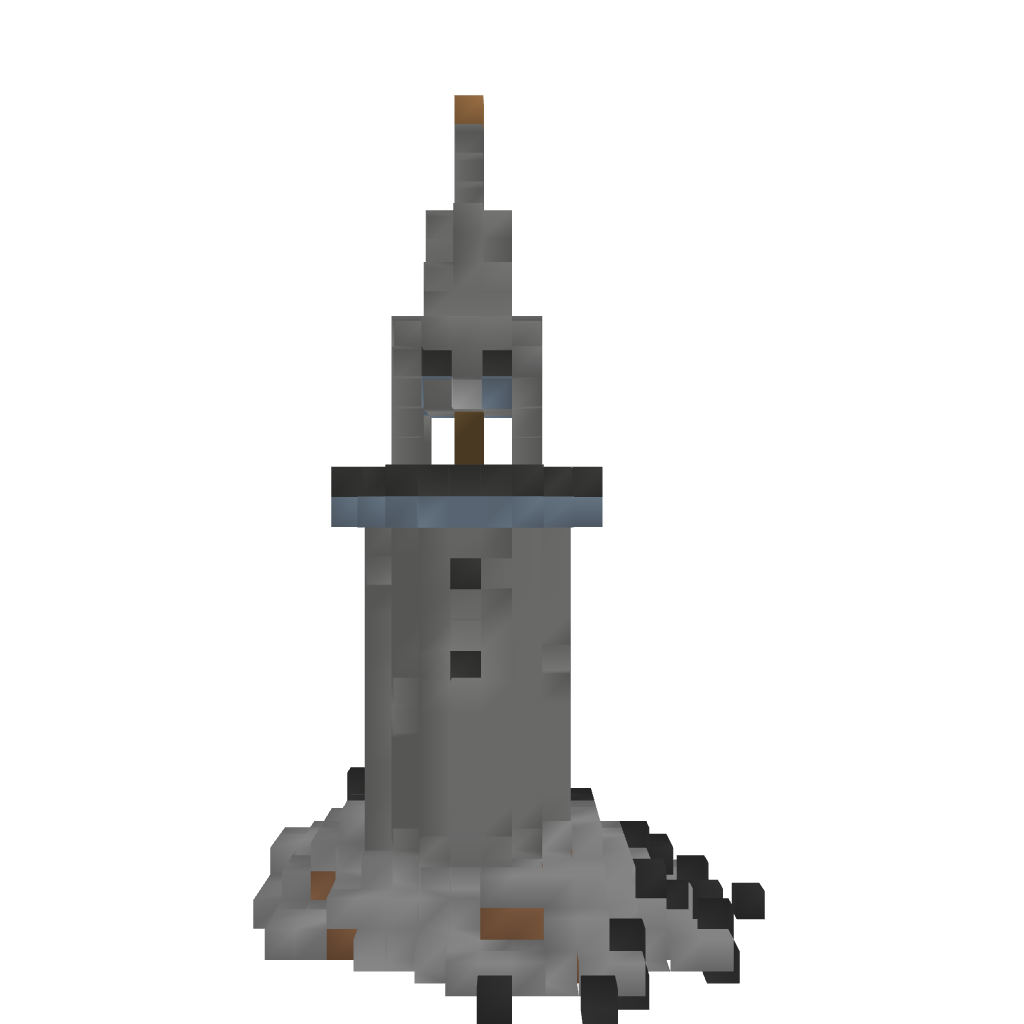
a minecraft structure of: medival-tower